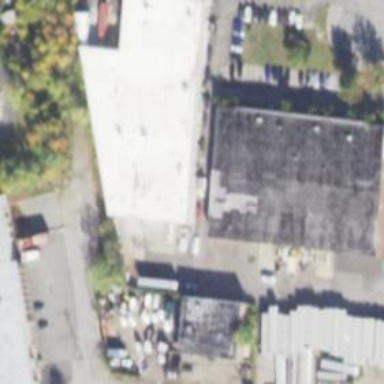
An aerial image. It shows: Commercial building.